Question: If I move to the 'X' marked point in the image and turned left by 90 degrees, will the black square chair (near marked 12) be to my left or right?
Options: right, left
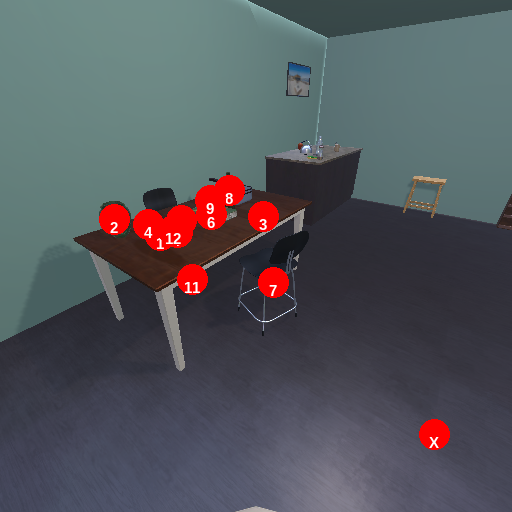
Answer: right